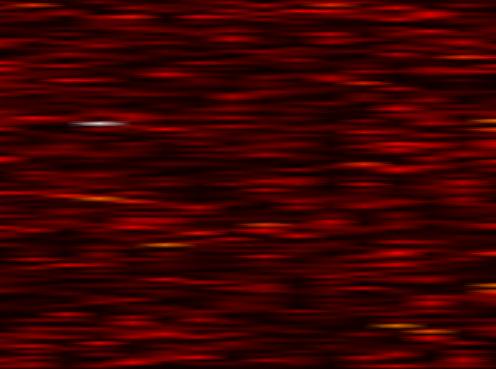
Label: FBMC